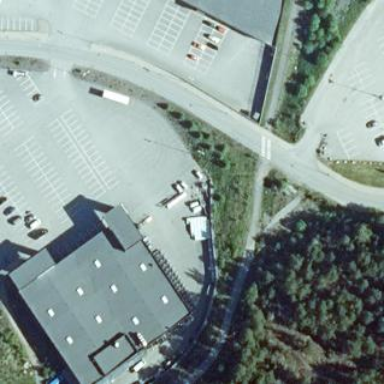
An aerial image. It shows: Flat roof retail building.